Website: macys
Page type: customer-info-address
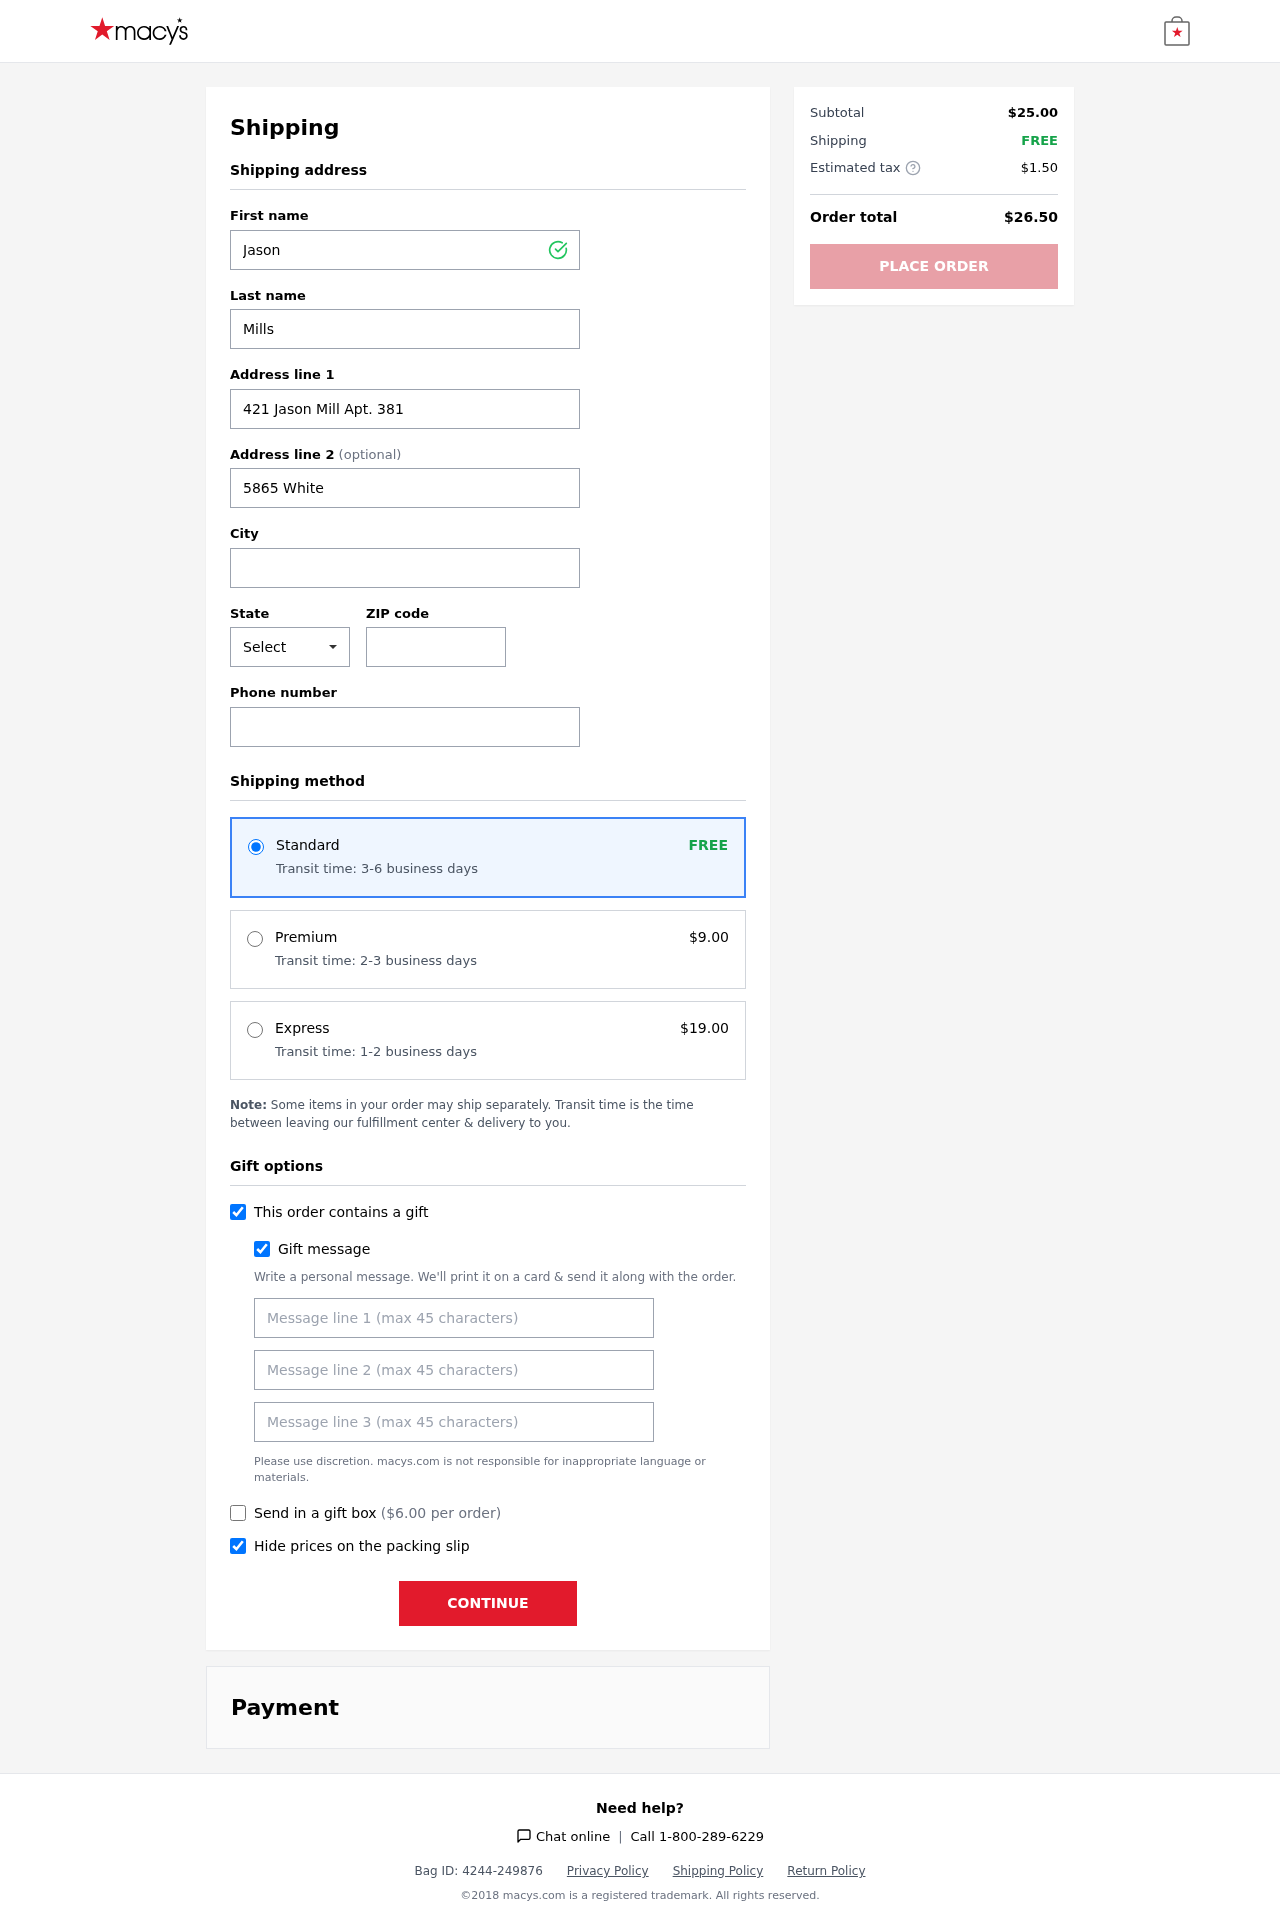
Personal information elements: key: PII_CITY
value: Alyssaside
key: PII_FIRSTNAME
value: Jason
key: PII_GIFT_MESSAGE
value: Hey Sherry, I know how much you love staying refreshed and fabulous, so I thought these lavender-scented wipes would be perfect for you! Just a little something to brighten your days. Enjoy!  Jason
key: PII_LASTNAME
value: Mills
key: PII_PHONE
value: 6416624014
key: PII_POSTCODE
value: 52348
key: PII_STATE_ABBR
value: AR
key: PII_STREET
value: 421 Jason Mill Apt. 381
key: PII_STREET2
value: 5865 White Mission
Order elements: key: ORDER_SHIPPING_STANDARD
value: FREE
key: ORDER_SHIPPING_STANDARD_TIME
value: Transit time: 3-6 business days
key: ORDER_SHIPPING_PREMIUM
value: $9.00
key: ORDER_SHIPPING_PREMIUM_TIME
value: Transit time: 2-3 business days
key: ORDER_SHIPPING_EXPRESS
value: $19.00
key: ORDER_SHIPPING_EXPRESS_TIME
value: Transit time: 1-2 business days
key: ORDER_GIFT_BOX_FEE
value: $6.00
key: ORDER_SUBTOTAL
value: $25.00
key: ORDER_SHIPPING_COST
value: FREE
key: ORDER_TAX
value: $1.50
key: ORDER_TOTAL
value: $26.50